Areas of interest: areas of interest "Entertainment Venue"
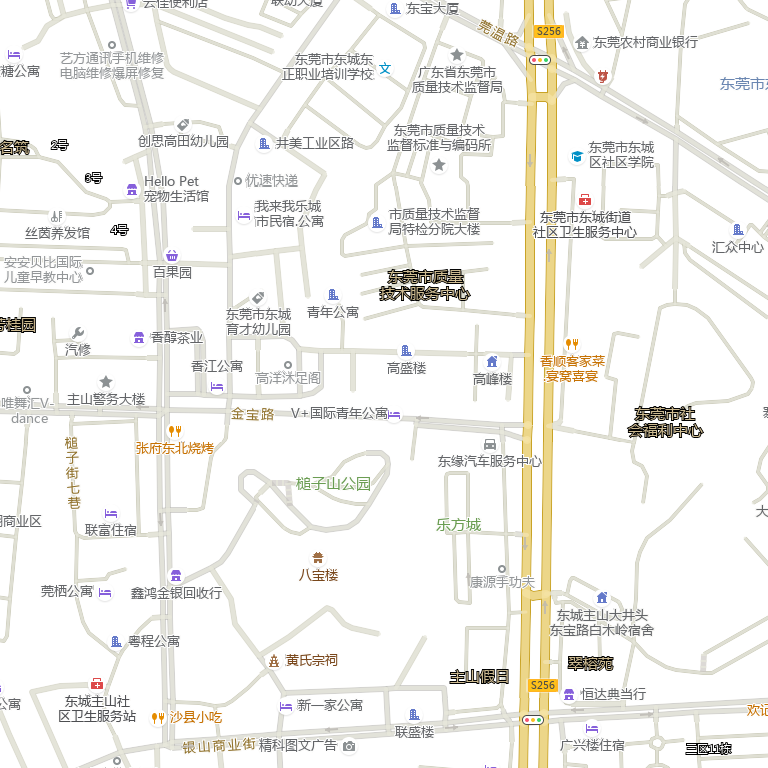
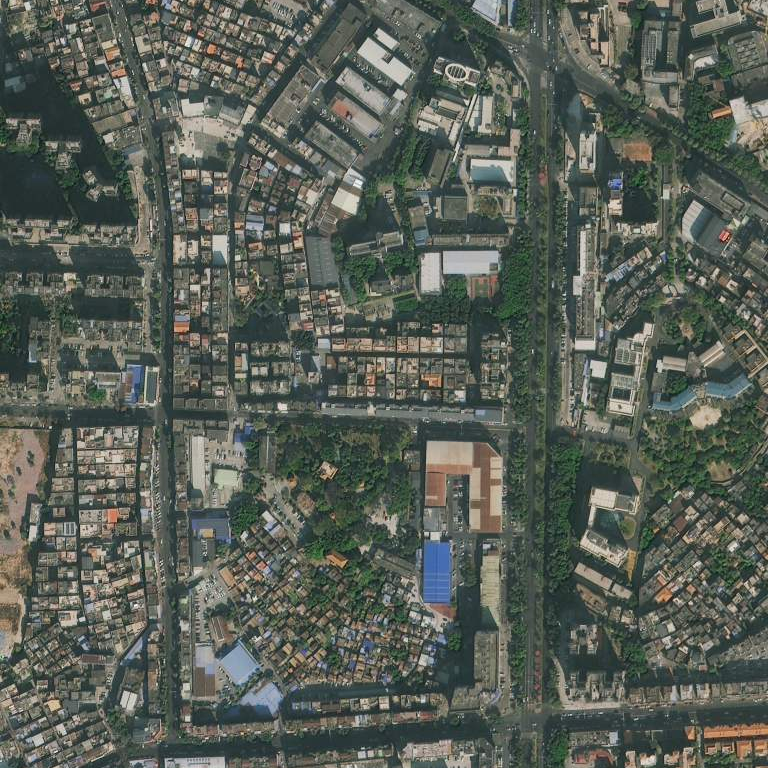